Question: '''
$(document).ready(function () {
var EmailContainer = $('#EmailContainer');
var url = EmailContainer.attr('data-url');
EmailContainer.load(url, function () {
var Emailform = $('#EmailForm');
$.validator.unobtrusive.parse(Emailform);
Emailform.submit(function () {
debugger;
var Emailform = $(this);
if (Emailform.valid()) {
var SendEmailUrl = EmailContainer.attr('Json-Url');
var UserModel = { From: $('#From').val(), To: $('#To').val(),
Subject: $('#Subject').val(),
Description: $('#Description').val() }
$.post(SendEmailUrl, UserModel, function (data) {
Emailform.html(data);
Emailform.removeData('validator');
Emailform.removeData('unobtrusiveValidation');
$.validator.unobtrusive.parse(Emailform);
});
}
return false;
});
});
});
'''
'''
@model _1.Areas.Email.Models.User
@using (Html.BeginForm("SendEmail", "Admin", FormMethod.Post, new { id = "EmailForm" }))
{
@Html.LabelFor(i => i.From);
@Html.TextBoxFor(i => i.From);
@Html.ValidationMessageFor(i => i.From);
<br />
@Html.LabelFor(i => i.To);
@Html.TextBoxFor(i => i.To);
@Html.ValidationMessageFor(i => i.To);
<br />
@Html.LabelFor(i => i.Subject);
@Html.TextBoxFor(i => i.Subject);
@Html.ValidationMessageFor(i => i.Subject);
<br />
@Html.LabelFor(i => i.Description);
@Html.TextBoxFor(i => i.Description);
@Html.ValidationMessageFor(i => i.Description);
<br />
<input type="submit" value="Send Email" id="SendMail" />
}
'''

As you can see in the Partial View - I am mentioning the action in HTML.BeginForm and also I have submit form. I think request is being submitted more then once?
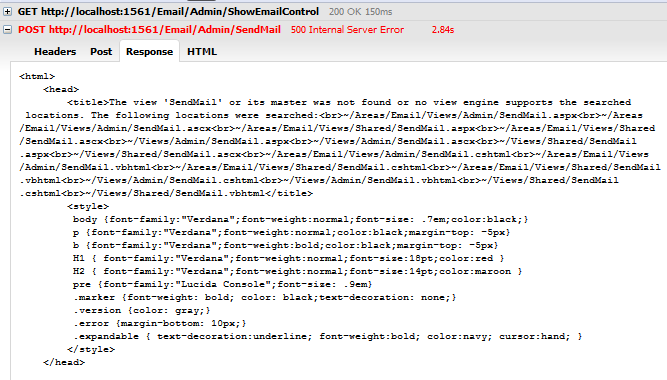
Answer: As the error message states you the application is trying to find a View called "SendMail" this is because of your line below requesting one.
'''
[HttpPost]
public ActionResult SendMail(User Model)
{
new MailController().SendMail(Model).DeliverAsync();
return View(); // this is causing a redirect to a get version of this call
// asking for a view.
}
'''
Do you intend on returning HTML or a JSON response? If HTML then add a view; if not return a 'JsonResult'.